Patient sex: F
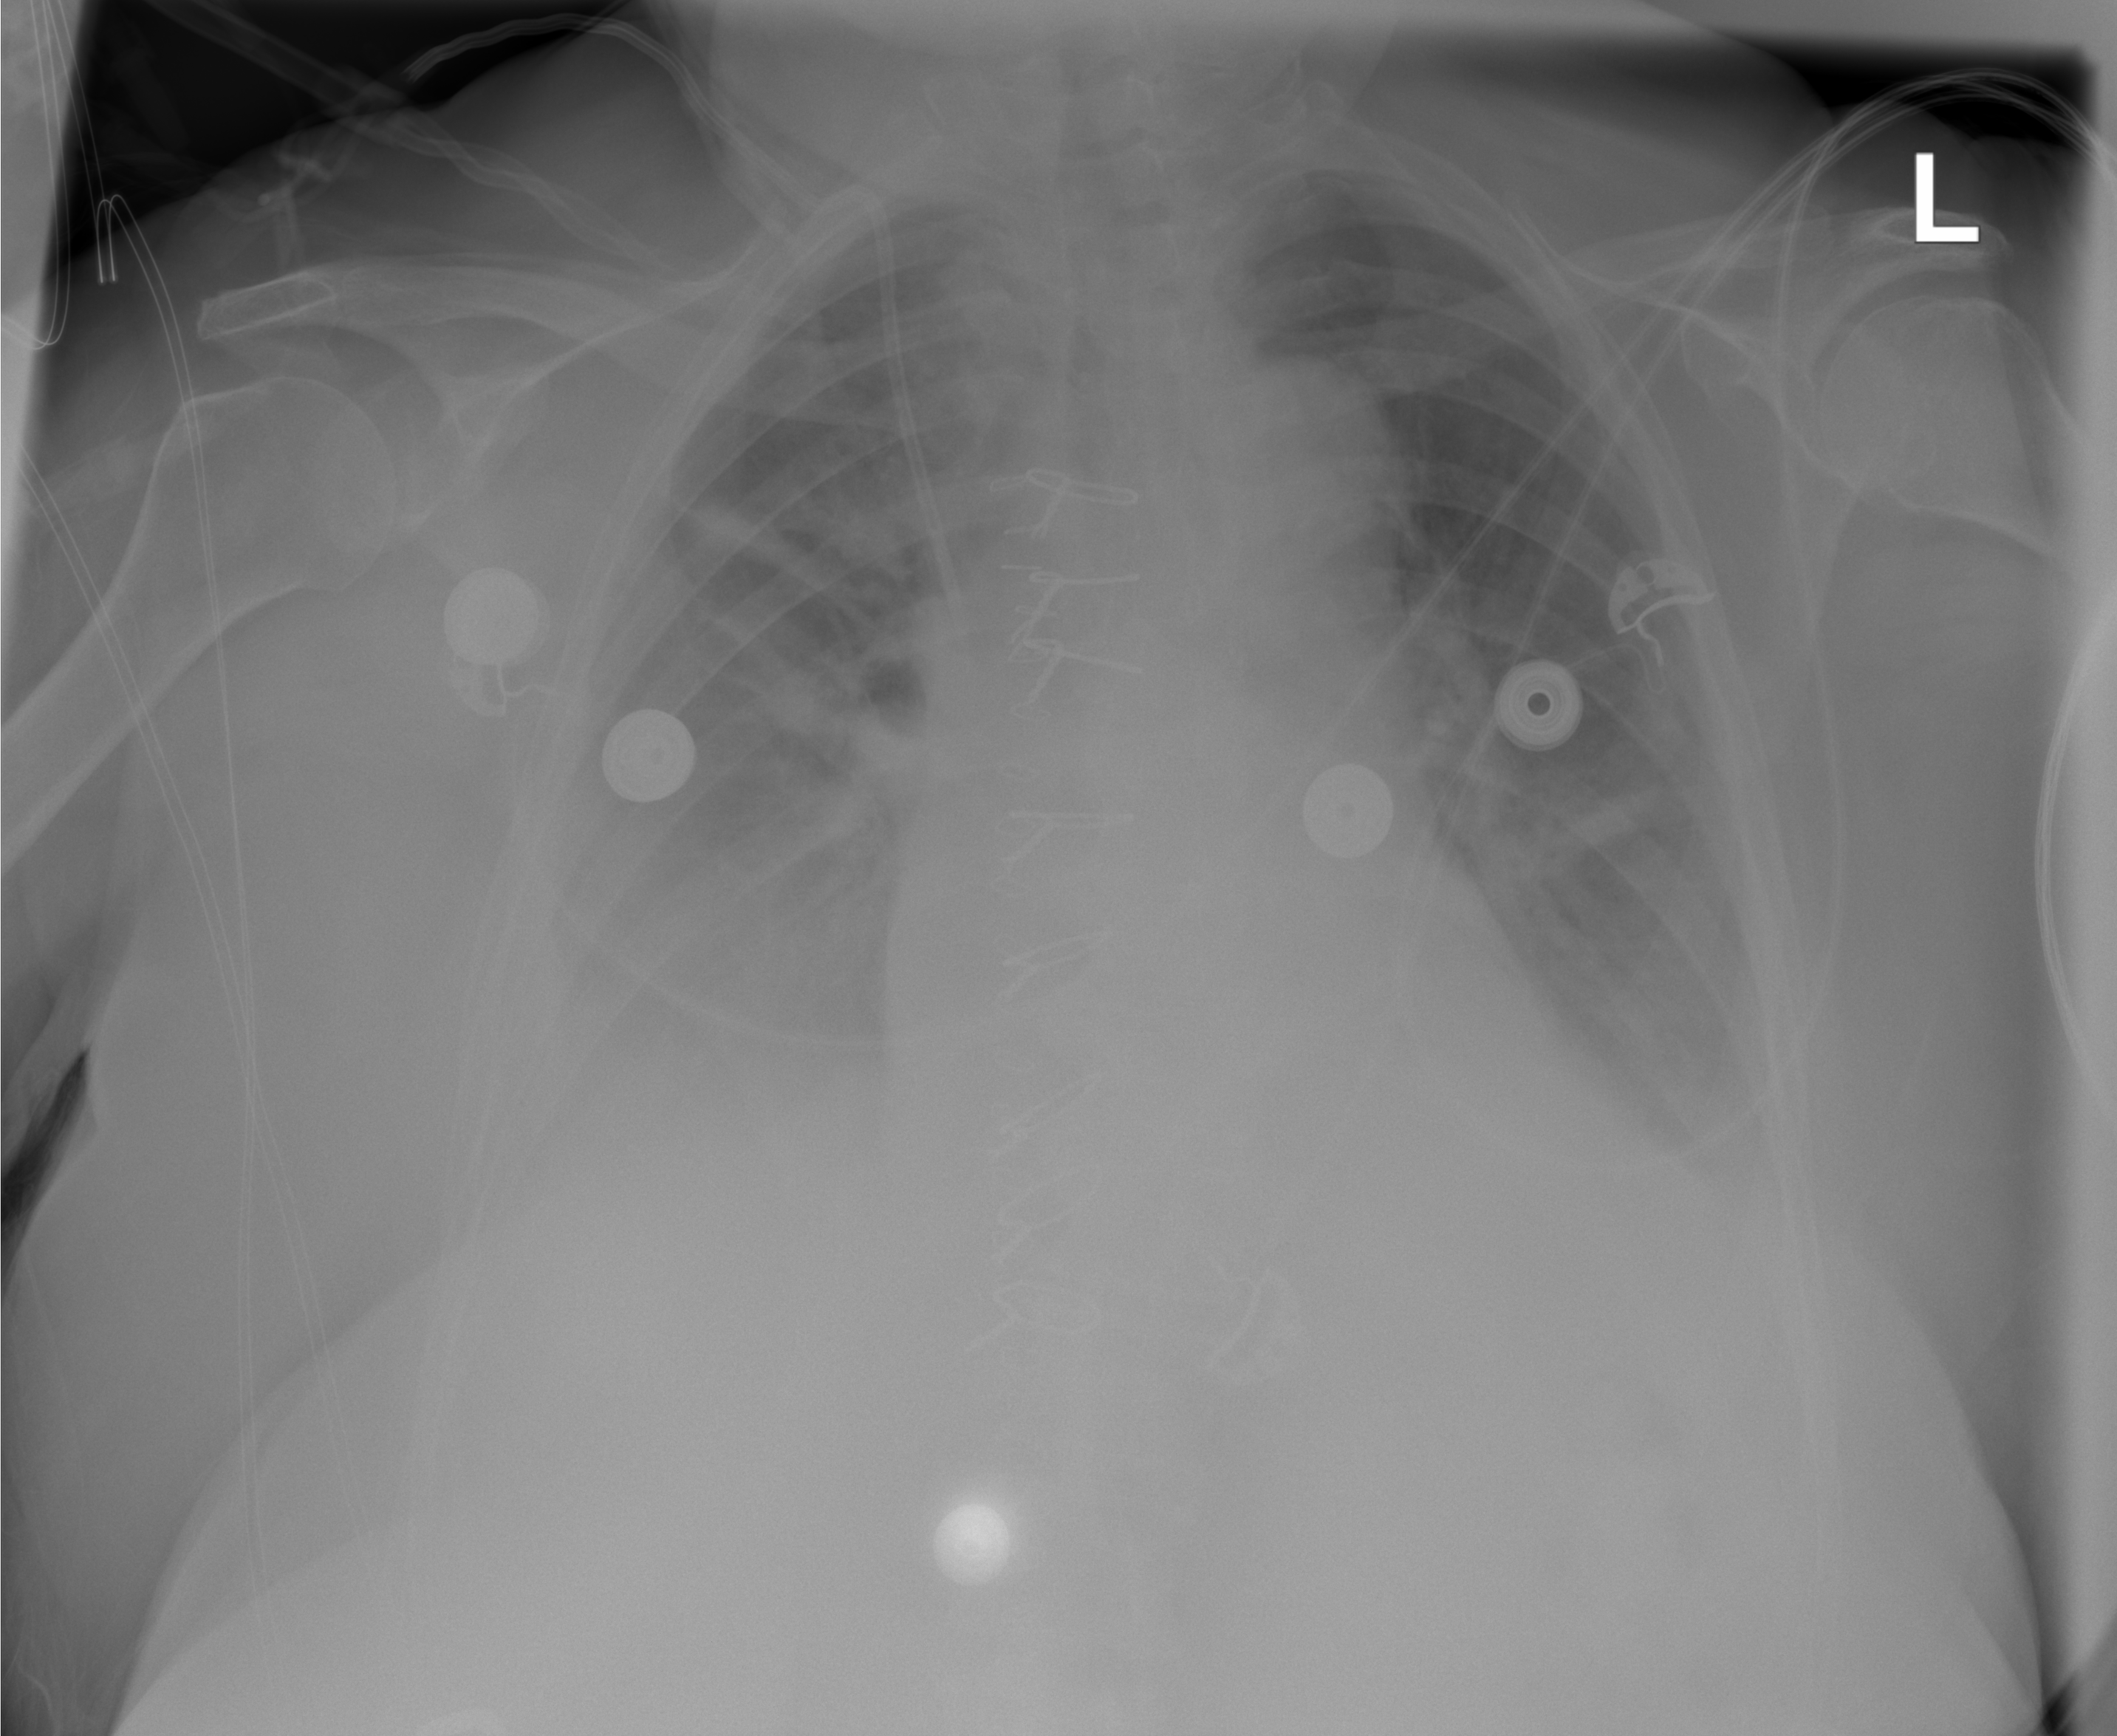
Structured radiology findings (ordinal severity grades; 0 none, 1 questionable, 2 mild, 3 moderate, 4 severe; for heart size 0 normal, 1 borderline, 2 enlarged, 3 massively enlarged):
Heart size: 0
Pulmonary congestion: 2
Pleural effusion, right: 3
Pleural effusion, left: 2
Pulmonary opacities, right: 2
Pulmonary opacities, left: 2
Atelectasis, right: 2
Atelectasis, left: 0